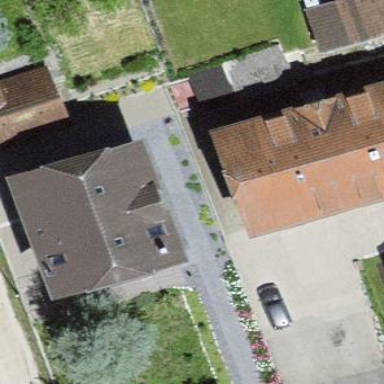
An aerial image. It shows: Residential building.